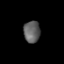
Tissue: prostate
Cell type: Myeloid cells
Senescence score: 0.339
Nuclear area (px): 349
Mean DAPI intensity: 96.215